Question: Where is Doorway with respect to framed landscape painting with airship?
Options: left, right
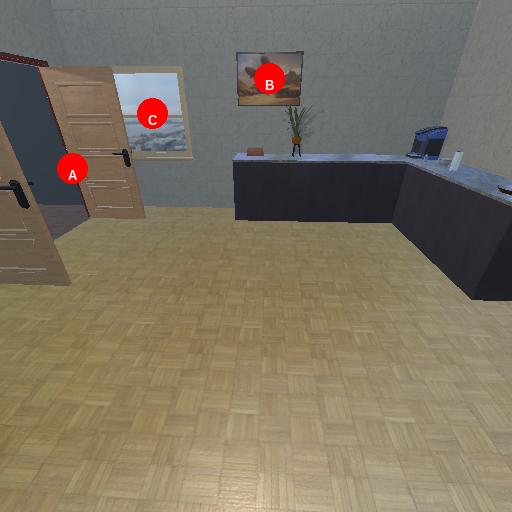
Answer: left